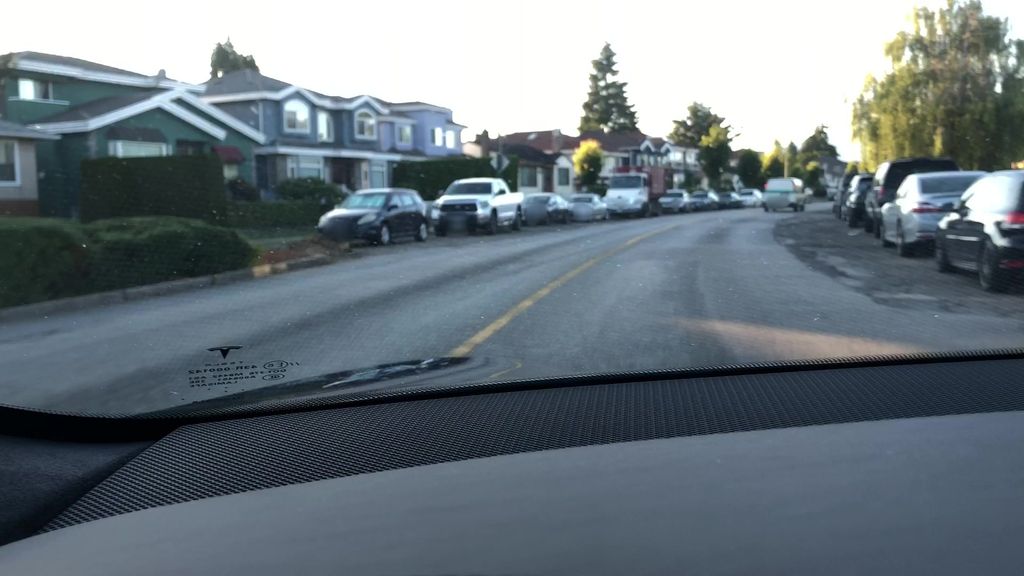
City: vancouver